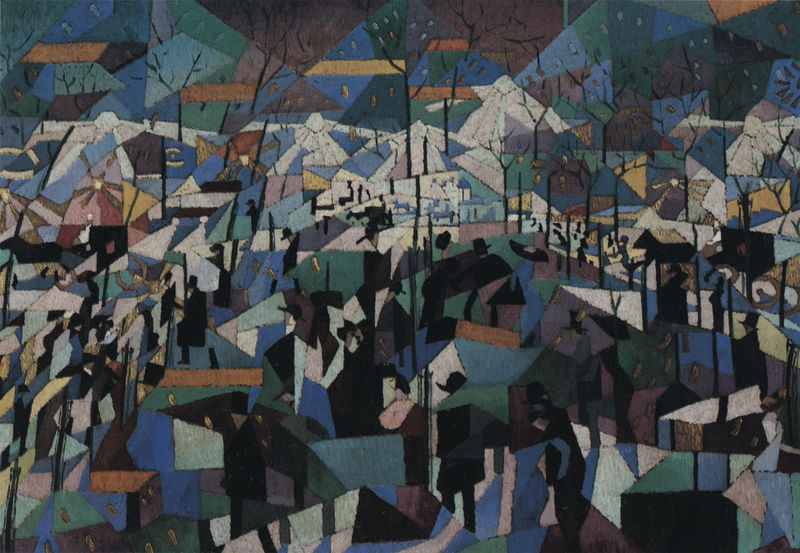
Titel: Il boulevard
Künstler: Gino Severini
Institution: Privatsammlung
Schlagwörter: baum, berg, blau, blätter, dunkel, himmel, laub, bäume, gelb, grün, kubismus, landschaft, menschen, ocker, stadt, äste, braun, bunt, grau, hüte, licht, männer, paris, schwarz, türkis, weiss, rot, expressionismus, häuser, gehen, sonne, wald, moderne, abstrakt, berge, farben, modern, dächer, formen, kahl, abstraktion, futurismus, pyramide, dreiecke, russisch, zersplittert, severini